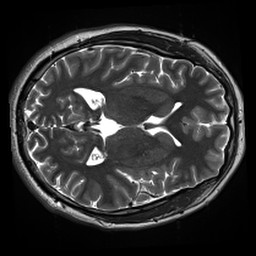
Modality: inplaneT2
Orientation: axial
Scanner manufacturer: siemens
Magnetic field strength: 3 T
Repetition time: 11 s
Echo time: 0.059 s